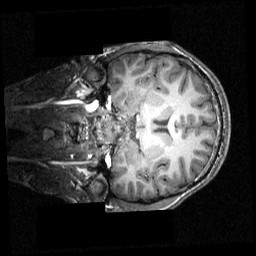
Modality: T1w
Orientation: coronal
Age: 18
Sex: male
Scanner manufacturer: siemens
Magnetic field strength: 3.951 T
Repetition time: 1.5 s
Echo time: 0.00335 s